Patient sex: M
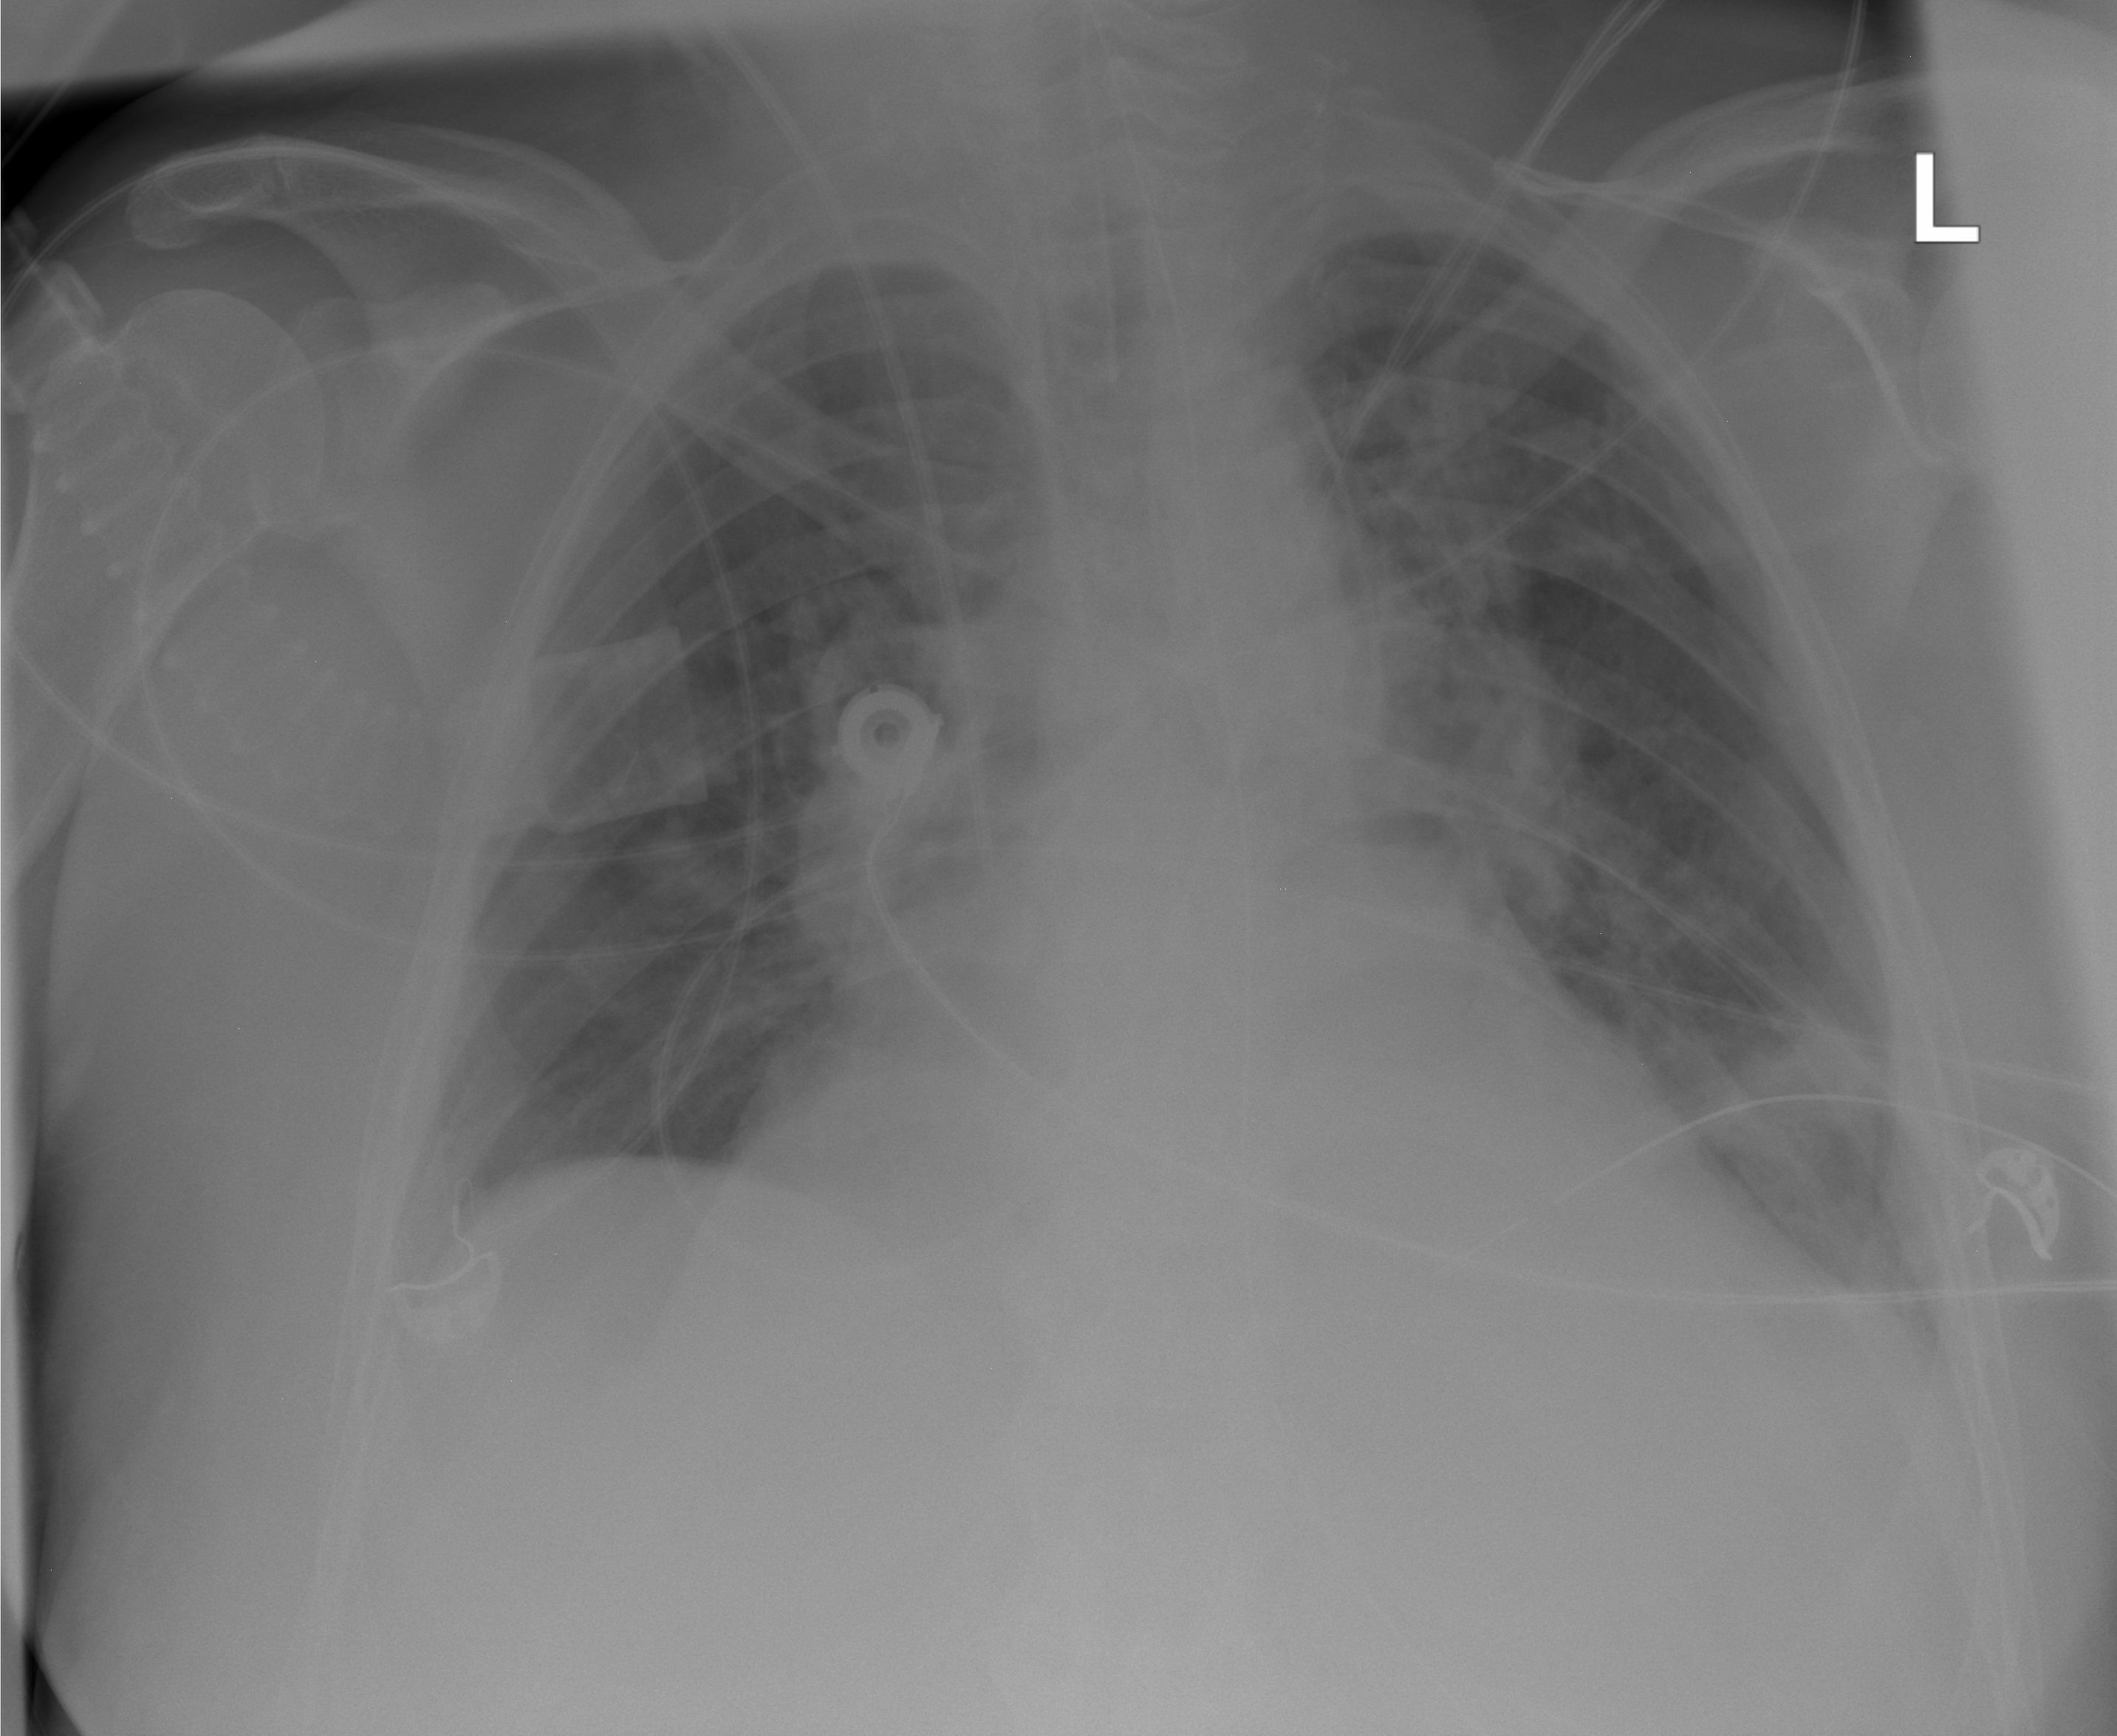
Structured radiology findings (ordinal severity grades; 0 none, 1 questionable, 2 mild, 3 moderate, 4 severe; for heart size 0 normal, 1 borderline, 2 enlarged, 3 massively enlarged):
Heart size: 3
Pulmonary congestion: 2
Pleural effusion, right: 1
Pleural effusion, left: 2
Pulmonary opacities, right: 0
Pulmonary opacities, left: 2
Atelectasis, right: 0
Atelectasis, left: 2